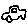
Label: car